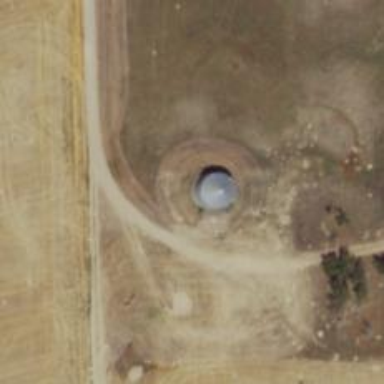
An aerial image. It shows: Silo.